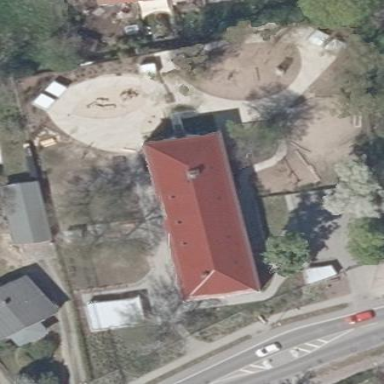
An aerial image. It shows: Kindergarten.